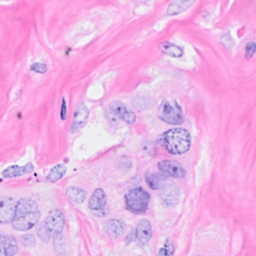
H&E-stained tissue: Breast